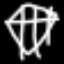
Label: diamond